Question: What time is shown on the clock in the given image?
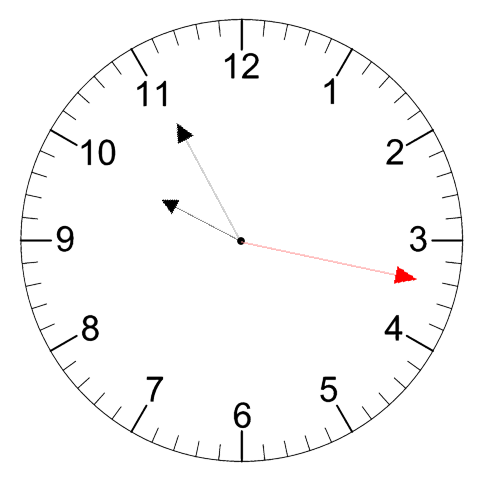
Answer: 09:55:17